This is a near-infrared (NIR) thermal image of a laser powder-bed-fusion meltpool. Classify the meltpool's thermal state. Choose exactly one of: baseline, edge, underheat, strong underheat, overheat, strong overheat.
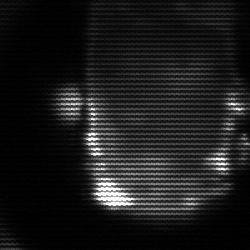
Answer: baseline